This wavelet scalogram was computed from a rotor test-rig vibration snapshot. Based on the visible evidence, which rotor condition applies: normal, misalignment, unbalance, looseness?
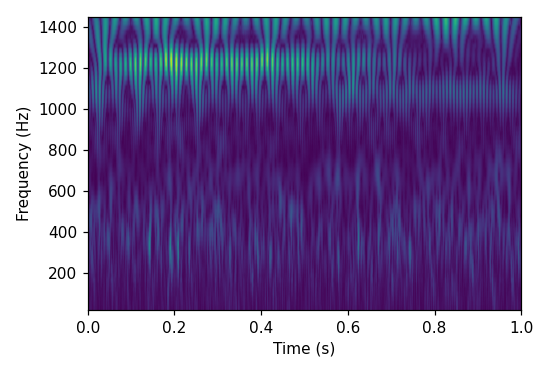
Answer: looseness